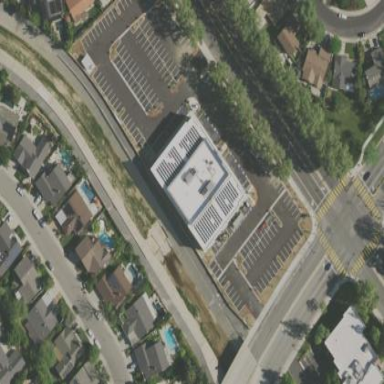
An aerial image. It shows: Commercial building.